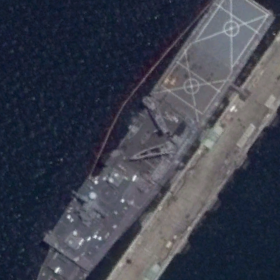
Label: combat